Question: I am working on Weblogic 10.3.2, JSF 1.2, Richfaces 3.3.2 and Facelets 1.1.14.
I have a serious performance problem, particularly showing my home page, which contains a very complex rich:datatable. When deploying the application on my local server, a request can take over 5 seconds to complete.
The home page is a ui:composition of a simple template (the problem is not in the template, the other pages are reasonably fast), but the composition itself is huge (~1000 lines).
The page has two parts, the lower part is a complex datatable, where I have implemented rowspan using a combination of multiple s and the attribute. The methodology followed can be seen <URL>.
The upper part of the page contains a list of filters for the datatable. I do not use filters in the rich:datatable headers, because I wanted something in the following fashion.

If the Add button is pressed, an AJAX request takes place (a4j:commandButton) to add another Filter object to the backing collection, and then are rerendered using a4j:repeat ().
The rich:datatable is rerendered when the Search button is pressed.
The code of my page is at the end of the post (some fields have been renamed).
Observations:
Modifying <URL>, I was able to see how much each phase takes. This is the request when pressing the "Add" button, where only the filters above the datatable are rendered.
'''
2010-09-21 11:23:41,235 - Processing new Request!
2010-09-21 11:23:41,235 - before - RESTORE_VIEW 1
2010-09-21 11:23:41,235 - after - RESTORE_VIEW 1
2010-09-21 11:23:41,251 - before - APPLY_REQUEST_VALUES 2
2010-09-21 11:23:41,454 - getRowData-16: 84,026 ms
Home Page Query-16: 58,178 ms
2010-09-21 11:23:42,360 - after - APPLY_REQUEST_VALUES 2
2010-09-21 11:23:42,360 - before - PROCESS_VALIDATIONS 3
2010-09-21 11:23:42,438 - getRowData-16: 0,005 ms
2010-09-21 11:23:43,126 - after - PROCESS_VALIDATIONS 3
2010-09-21 11:23:43,126 - before - UPDATE_MODEL_VALUES 4
2010-09-21 11:23:43,188 - getRowData-16: 0,005 ms
2010-09-21 11:23:43,938 - after - UPDATE_MODEL_VALUES 4
2010-09-21 11:23:43,938 - before - INVOKE_APPLICATION 5
2010-09-21 11:23:43,938 - after - INVOKE_APPLICATION 5
2010-09-21 11:23:43,954 - before - RENDER_RESPONSE 6
2010-09-21 11:23:44,282 - getRowData-16: 0,007 ms
2010-09-21 11:23:45,173 - after - RENDER_RESPONSE 6
2010-09-21 11:23:45,173 - Done with Request!
'''
You can see that the Apply Request Values takes about 0.8s, the Process Validations takes about 0.8s, the Update Model takes 0.8s, the Invoke Application (where the business logic takes place) takes negligible time and finally, the Render Response takes 0.9s.
When I comment out the rich:datatable and only show the filters, rendering is significantly faster:
'''
2010-09-21 11:50:52,780 - Processing new Request!
2010-09-21 11:50:52,780 - before - RESTORE_VIEW 1
2010-09-21 11:50:52,780 - after - RESTORE_VIEW 1
2010-09-21 11:50:52,780 - before - APPLY_REQUEST_VALUES 2
2010-09-21 11:50:52,858 - after - APPLY_REQUEST_VALUES 2
2010-09-21 11:50:52,858 - before - PROCESS_VALIDATIONS 3
2010-09-21 11:50:52,920 - after - PROCESS_VALIDATIONS 3
2010-09-21 11:50:52,920 - before - UPDATE_MODEL_VALUES 4
2010-09-21 11:50:52,967 - after - UPDATE_MODEL_VALUES 4
2010-09-21 11:50:52,967 - before - INVOKE_APPLICATION 5
2010-09-21 11:50:52,967 - after - INVOKE_APPLICATION 5
2010-09-21 11:50:52,983 - before - RENDER_RESPONSE 6
2010-09-21 11:50:53,186 - after - RENDER_RESPONSE 6
2010-09-21 11:50:53,186 - Done with Request!
'''
The whole request only took 400ms.
1. Is this performance problem a JSF component tree issue?
2. I don't think that breaking up the page into other ui:compositions would help. I believe that this would result in an identical JSF component tree.
3. What can I do to make the page faster? The code: in PasteBin
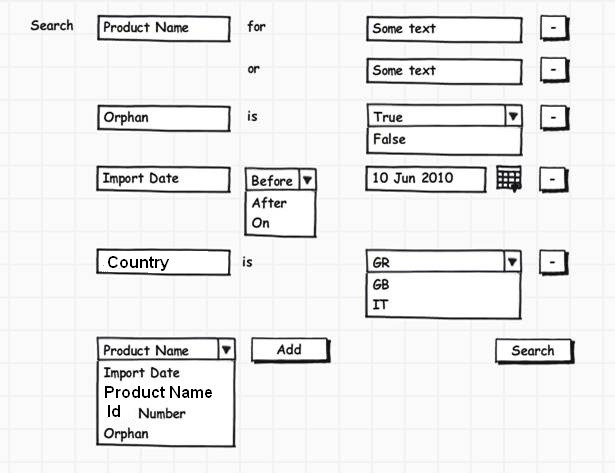
Answer: I found a couple of articles by Dan Allen (Seam in Action) that are right to the point:
<URL>
<URL>